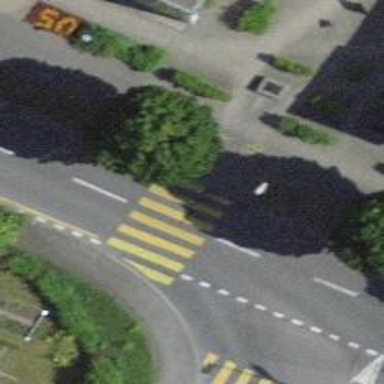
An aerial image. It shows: Kerb serving as barrier.